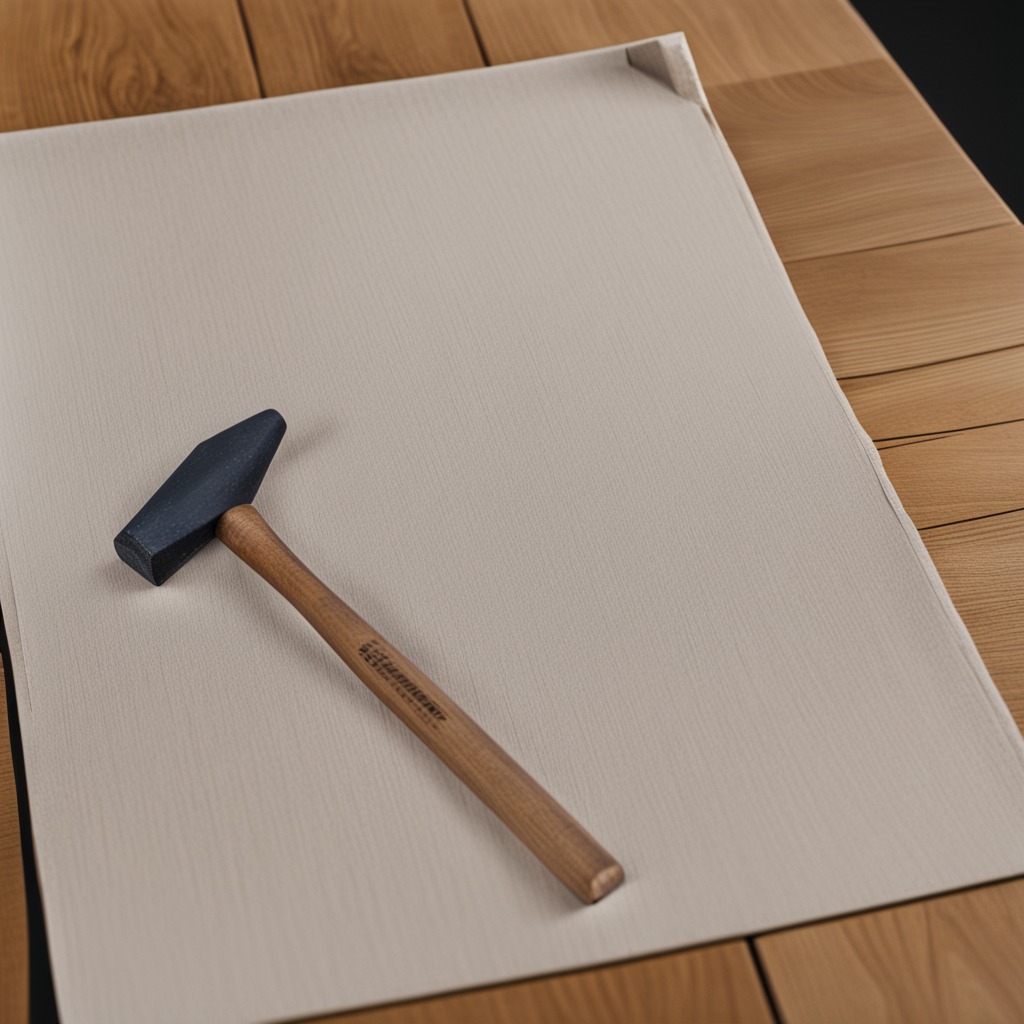
A hammer is lying on the wooden table.